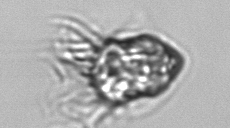
Label: Strombidium_inclinatum